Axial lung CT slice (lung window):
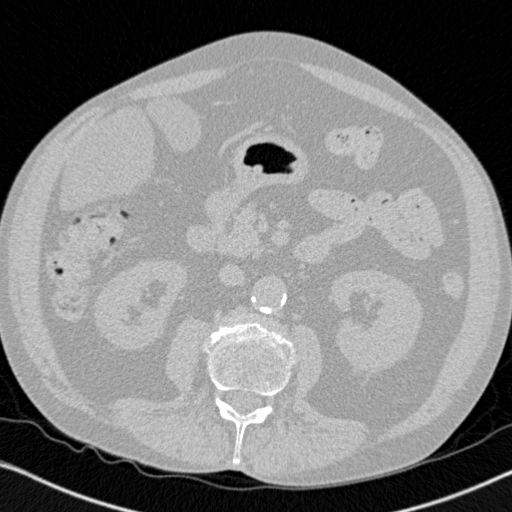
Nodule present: no